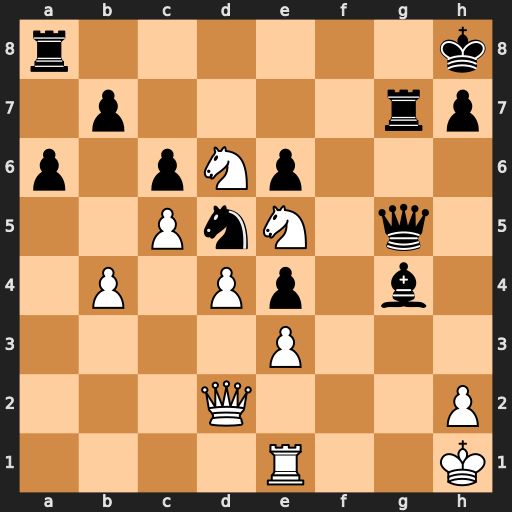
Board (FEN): r6k/1p4rp/p1pNp3/2PnN1q1/1P1Pp1b1/4P3/3Q3P/4R2K
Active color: w
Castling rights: -
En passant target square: -
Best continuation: Ndf7+ Kg8 Nxg5